Interaction volume radius: 5 \u00c5
Interaction volume height: 15 \u00c5
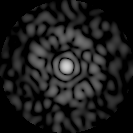
Disorder parameter: 0.8794